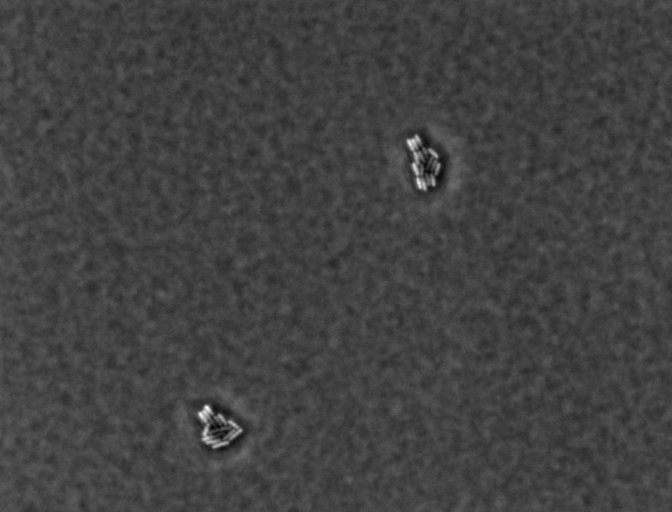
Salmonella enterica Enteritidis